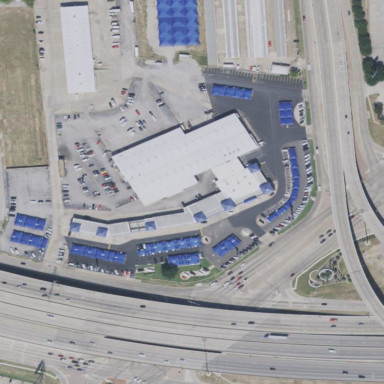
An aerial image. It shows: Building housing car shop.